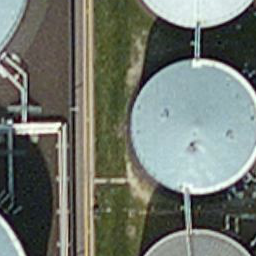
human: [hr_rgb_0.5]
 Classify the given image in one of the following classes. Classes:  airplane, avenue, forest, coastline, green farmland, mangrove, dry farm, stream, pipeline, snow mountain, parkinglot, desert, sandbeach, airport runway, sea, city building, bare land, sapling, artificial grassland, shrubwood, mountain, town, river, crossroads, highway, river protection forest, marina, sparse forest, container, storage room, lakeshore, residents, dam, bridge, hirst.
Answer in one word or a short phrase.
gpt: storage room